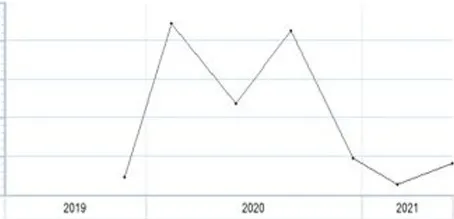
Overview of.
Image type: pathology (immunostaining)